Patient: sex M, age 69
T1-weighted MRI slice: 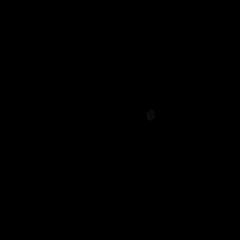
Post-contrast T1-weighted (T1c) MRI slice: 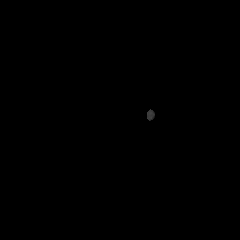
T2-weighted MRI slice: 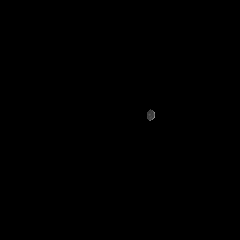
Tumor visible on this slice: no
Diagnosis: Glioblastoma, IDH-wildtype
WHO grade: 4